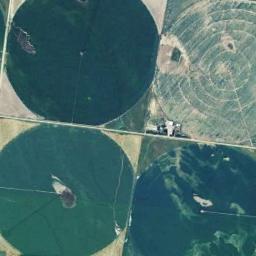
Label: circular_farmland